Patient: sex M, age 43
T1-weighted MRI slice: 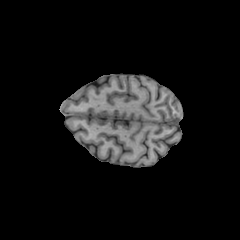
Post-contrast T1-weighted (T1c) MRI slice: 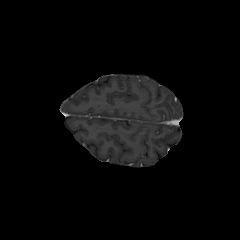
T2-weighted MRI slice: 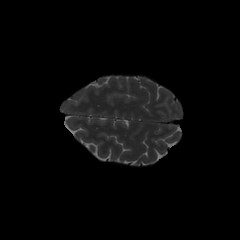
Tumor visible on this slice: no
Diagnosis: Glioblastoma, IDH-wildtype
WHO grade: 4